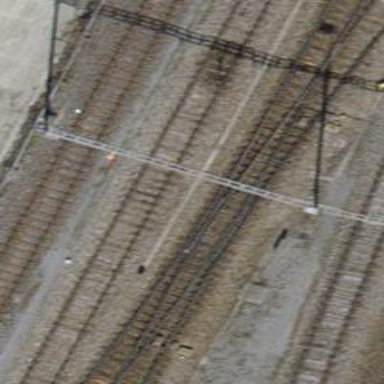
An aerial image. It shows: Railway switch.